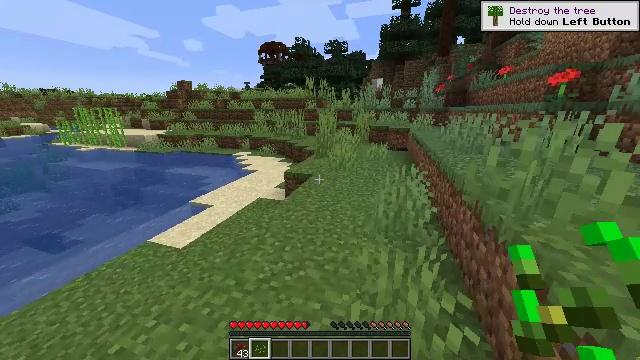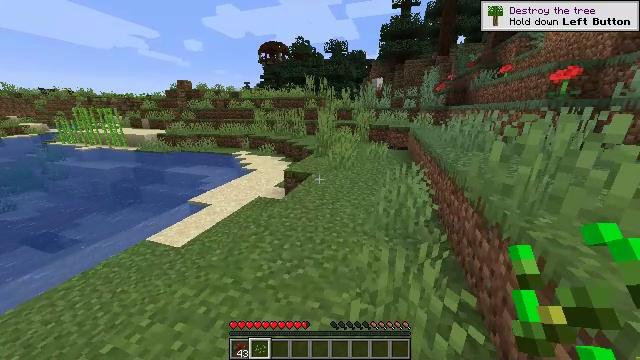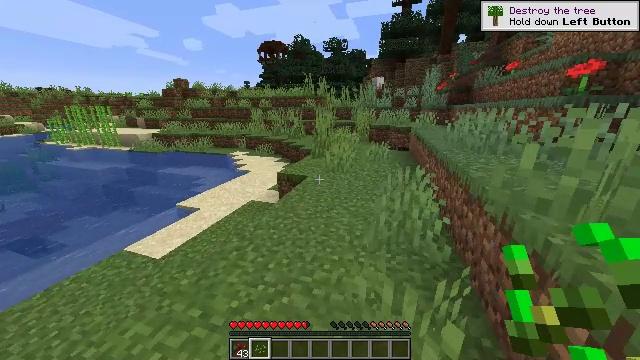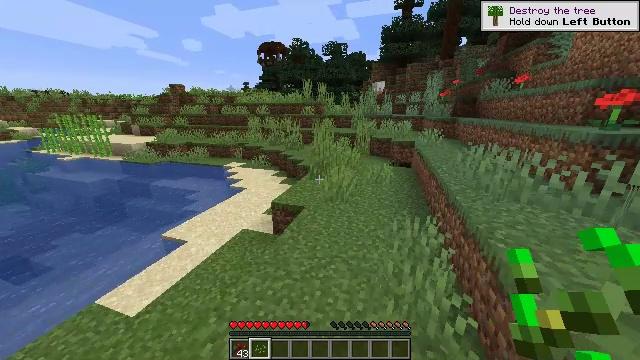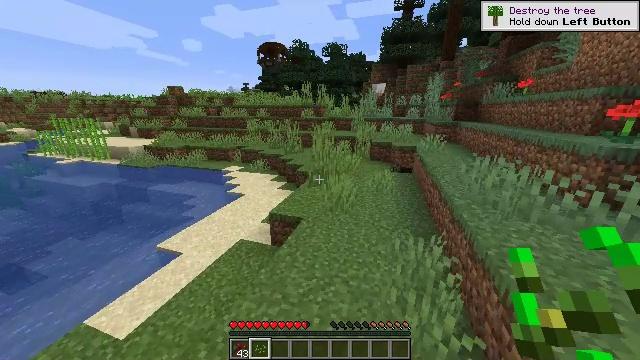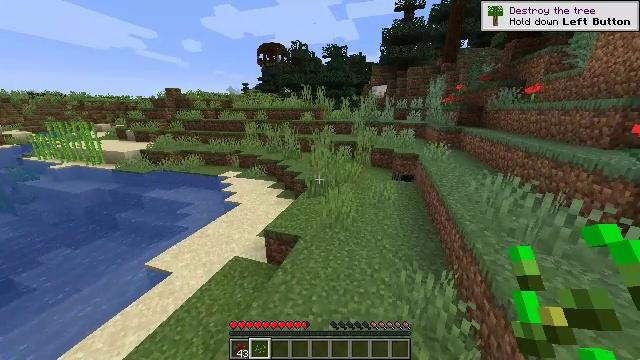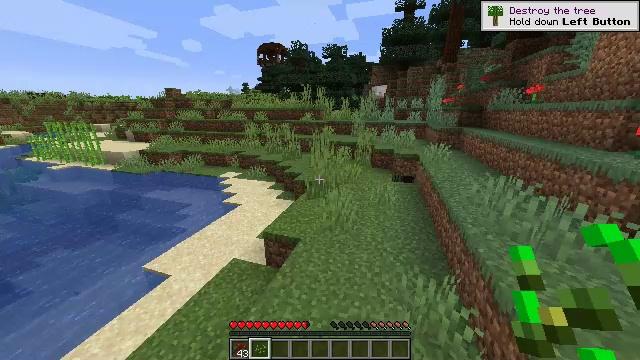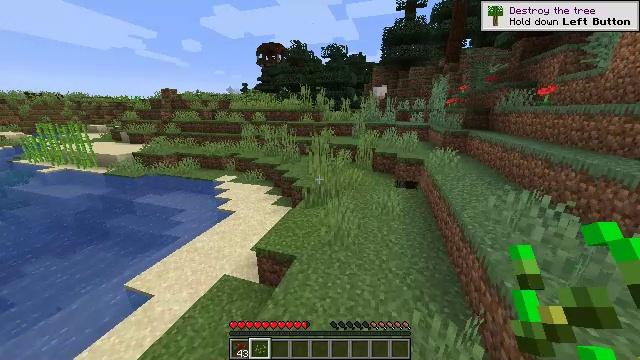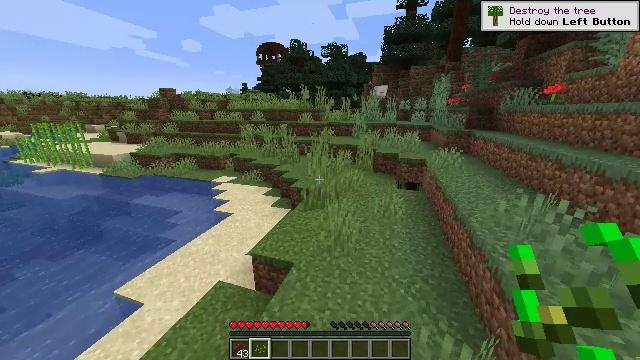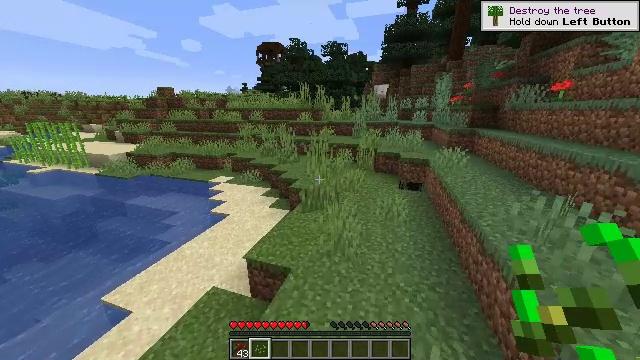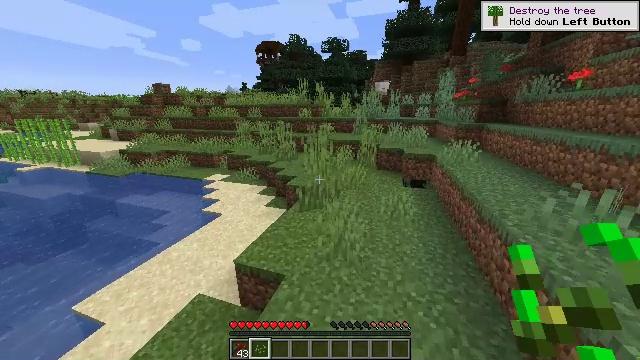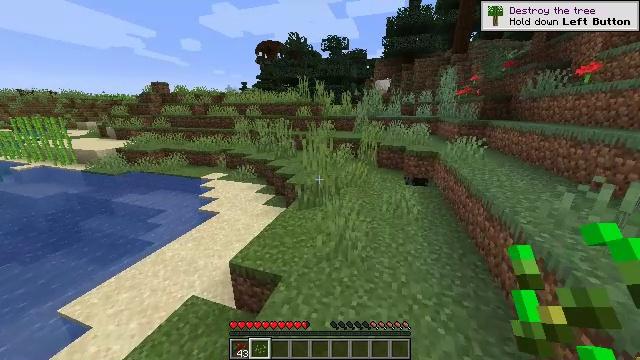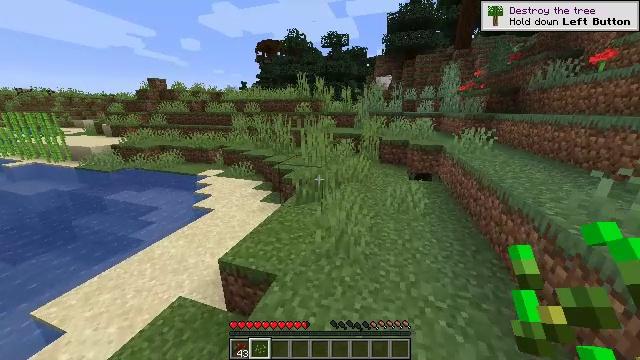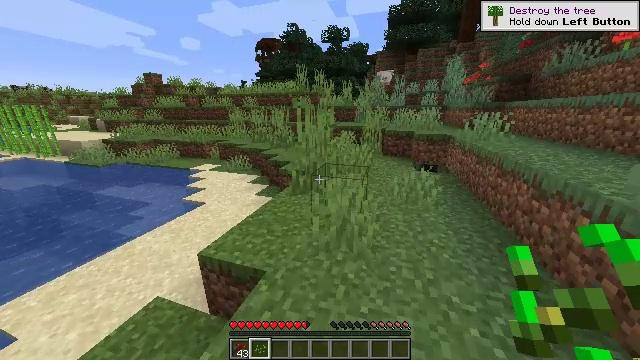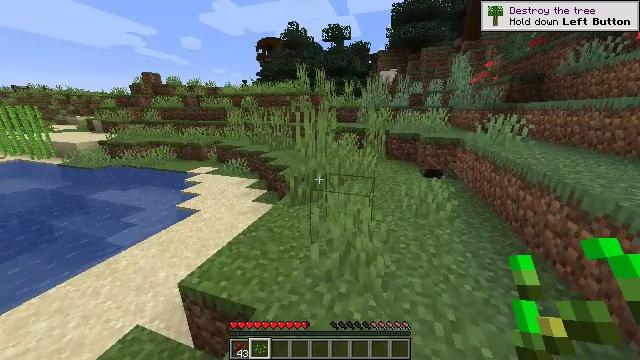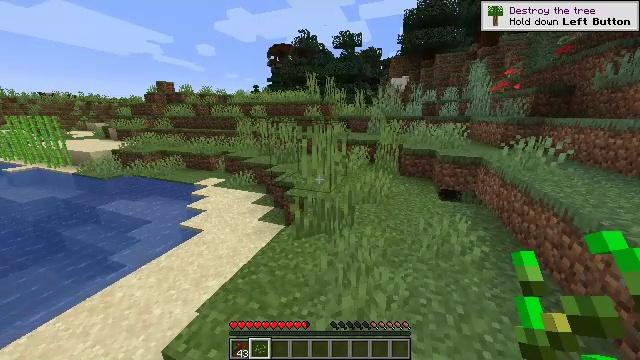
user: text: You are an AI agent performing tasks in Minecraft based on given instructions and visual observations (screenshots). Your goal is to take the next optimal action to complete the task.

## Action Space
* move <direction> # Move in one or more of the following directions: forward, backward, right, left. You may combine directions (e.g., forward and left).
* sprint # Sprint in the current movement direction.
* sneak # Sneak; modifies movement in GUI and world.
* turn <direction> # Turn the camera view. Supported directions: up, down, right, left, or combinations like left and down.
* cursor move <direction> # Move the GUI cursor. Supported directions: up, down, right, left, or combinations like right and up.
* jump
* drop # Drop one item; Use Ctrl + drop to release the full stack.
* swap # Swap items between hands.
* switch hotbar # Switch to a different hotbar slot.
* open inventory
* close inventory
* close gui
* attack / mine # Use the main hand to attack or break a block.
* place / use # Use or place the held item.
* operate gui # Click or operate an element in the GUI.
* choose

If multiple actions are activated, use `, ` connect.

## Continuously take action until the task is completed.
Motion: motion action
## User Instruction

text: Gather materials from the sweet berry bush.
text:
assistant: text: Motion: move forward, sprint, jump
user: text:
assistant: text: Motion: move forward, sprint, jump
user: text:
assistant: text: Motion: move forward, sprint, jump
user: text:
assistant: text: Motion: move forward, sprint, jump
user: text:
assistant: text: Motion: move forward, sprint, jump
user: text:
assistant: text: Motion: move forward, sprint, jump
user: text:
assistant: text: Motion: move forward, sprint, jump
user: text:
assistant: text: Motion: move forward, sprint, jump
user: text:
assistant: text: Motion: move forward, sprint, jump
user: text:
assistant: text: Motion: move forward, sprint, jump
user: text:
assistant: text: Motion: move forward, sprint, jump
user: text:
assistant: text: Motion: move forward, sprint, jump
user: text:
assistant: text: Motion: move forward, sprint, jump
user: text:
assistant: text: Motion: move forward, sprint, jump
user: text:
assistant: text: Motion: move forward, sprint, turn left, jump
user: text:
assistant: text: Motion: move forward, sprint, turn left, jump
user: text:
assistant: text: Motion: move forward, sprint, turn left, jump
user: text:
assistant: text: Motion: move forward, sprint, turn left, jump
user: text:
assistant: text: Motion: move forward, sprint, turn left, jump
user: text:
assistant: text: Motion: move forward, sprint, turn left, jump
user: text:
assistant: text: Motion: move forward, sprint, turn left, jump
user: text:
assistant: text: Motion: move forward, sprint, turn left, jump
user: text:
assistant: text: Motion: move forward, sprint, turn left, jump
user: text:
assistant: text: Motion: move forward, sprint, turn left, jump
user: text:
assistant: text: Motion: move forward, sprint, turn left, jump
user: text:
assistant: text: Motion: move forward, sprint, turn left, jump
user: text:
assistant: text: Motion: move forward, sprint, jump
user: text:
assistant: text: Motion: move forward, sprint, jump
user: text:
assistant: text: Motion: move forward, sprint, jump
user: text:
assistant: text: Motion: move forward, sprint, jump